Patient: sex M, age 48
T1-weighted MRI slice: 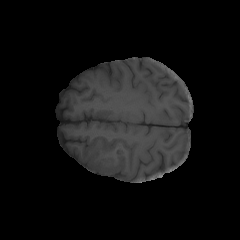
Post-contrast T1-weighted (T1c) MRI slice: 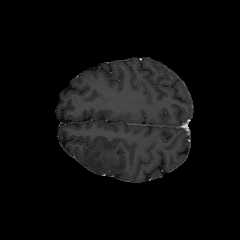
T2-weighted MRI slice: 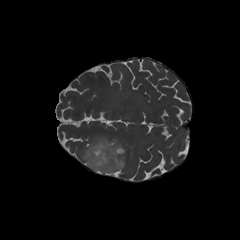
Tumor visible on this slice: yes
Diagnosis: Astrocytoma, IDH-mutant
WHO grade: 3